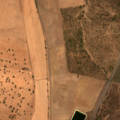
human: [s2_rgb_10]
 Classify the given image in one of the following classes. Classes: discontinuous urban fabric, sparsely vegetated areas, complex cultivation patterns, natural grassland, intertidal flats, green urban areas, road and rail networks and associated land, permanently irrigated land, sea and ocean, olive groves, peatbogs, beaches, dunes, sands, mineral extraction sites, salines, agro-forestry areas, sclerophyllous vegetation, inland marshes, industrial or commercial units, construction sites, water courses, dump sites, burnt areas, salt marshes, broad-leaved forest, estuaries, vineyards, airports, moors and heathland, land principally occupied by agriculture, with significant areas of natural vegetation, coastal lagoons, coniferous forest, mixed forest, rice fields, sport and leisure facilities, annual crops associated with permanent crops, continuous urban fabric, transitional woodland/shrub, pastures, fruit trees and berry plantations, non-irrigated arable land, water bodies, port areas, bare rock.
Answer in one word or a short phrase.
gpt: non-irrigated arable land, olive groves, agro-forestry areas, transitional woodland/shrub